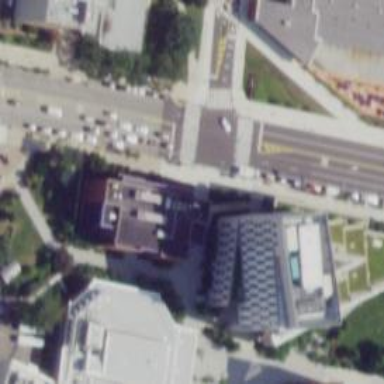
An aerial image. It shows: University building.